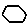
Label: hexagon